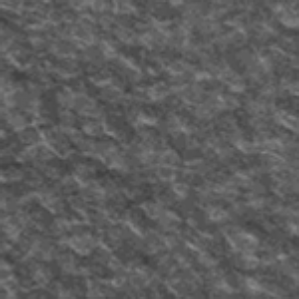
Label: frost